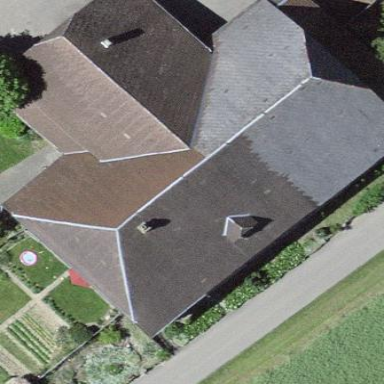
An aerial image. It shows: Farm building.